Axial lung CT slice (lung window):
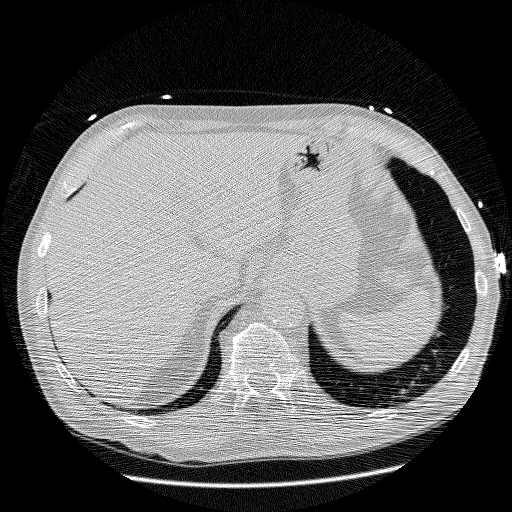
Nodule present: no